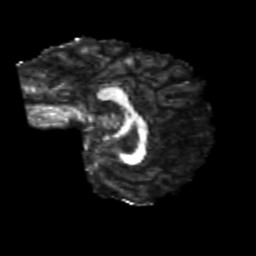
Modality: FA
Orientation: sagittal
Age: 25
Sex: female
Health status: healthy
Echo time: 0.074 s